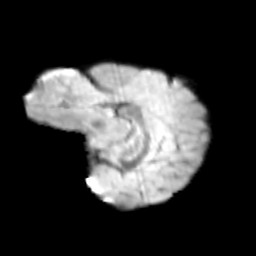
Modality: T2w
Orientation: sagittal
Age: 11
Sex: female
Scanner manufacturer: siemens
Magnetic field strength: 3 T
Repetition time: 3.8 s
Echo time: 0.07 s